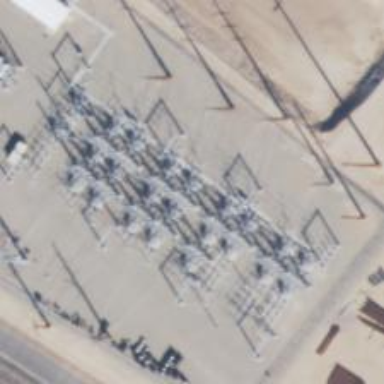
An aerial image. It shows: Switch used for power control.